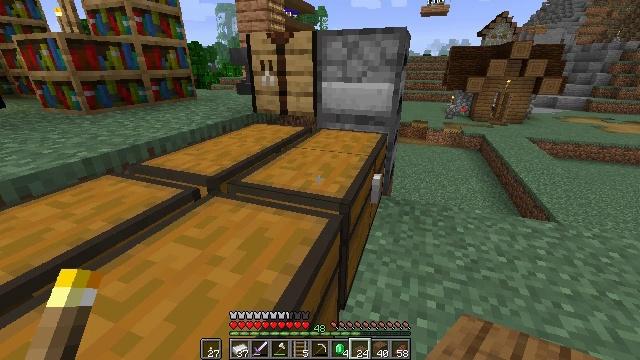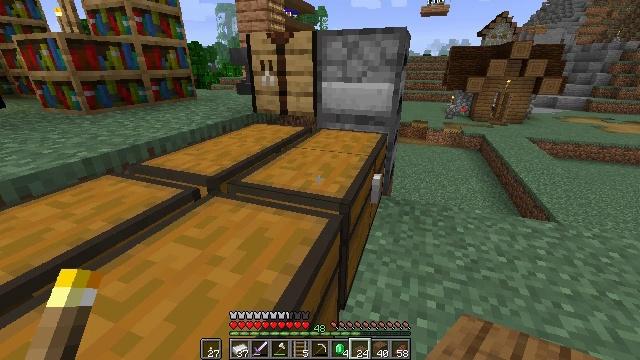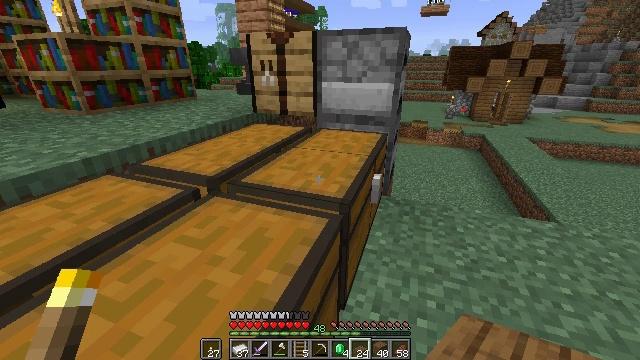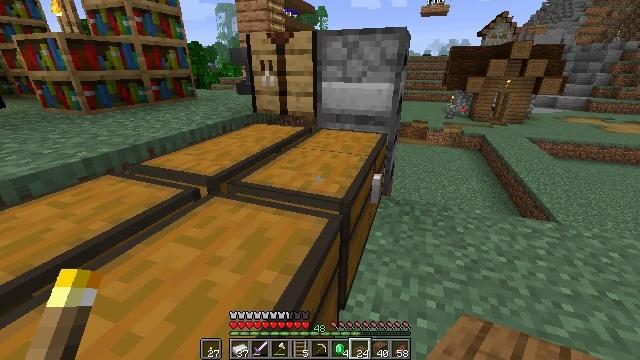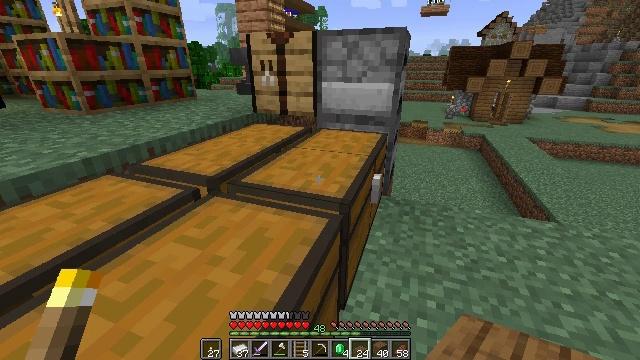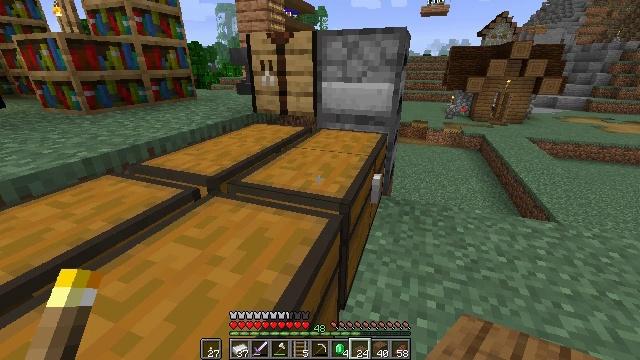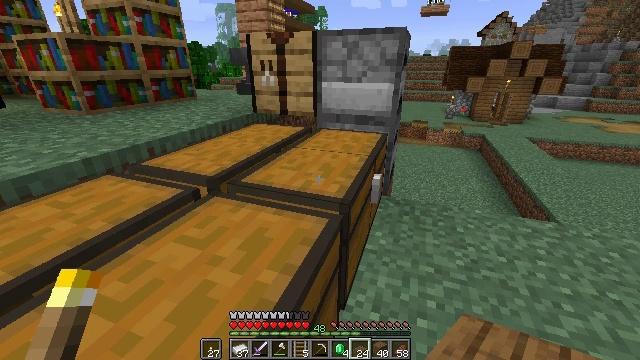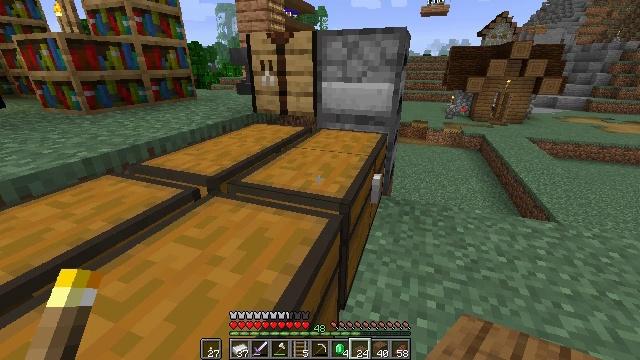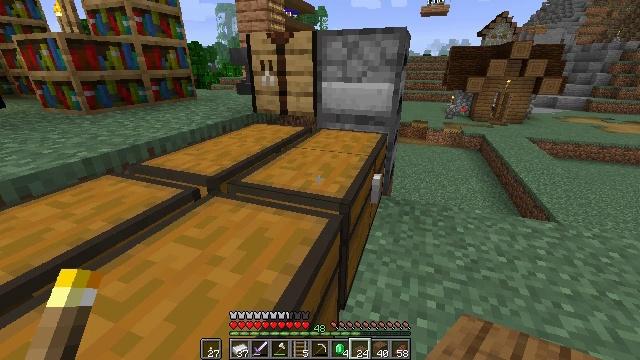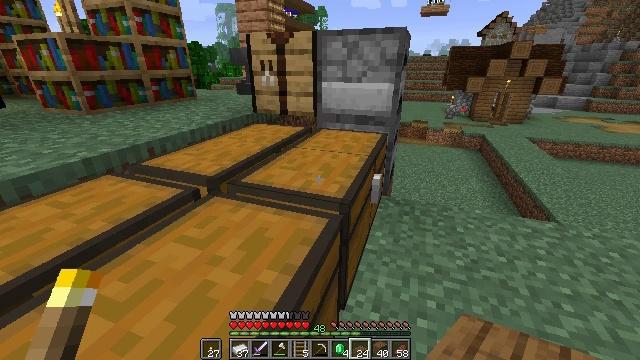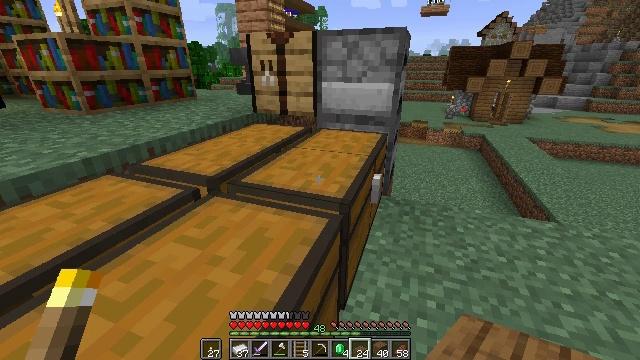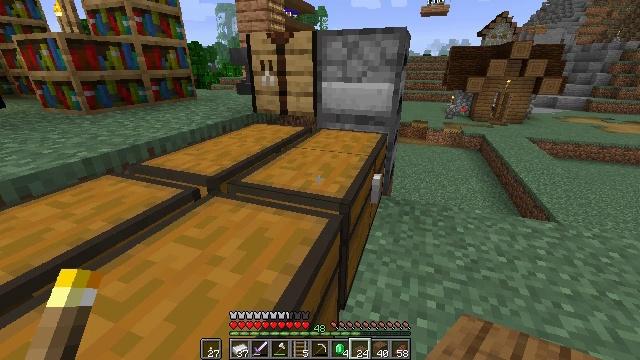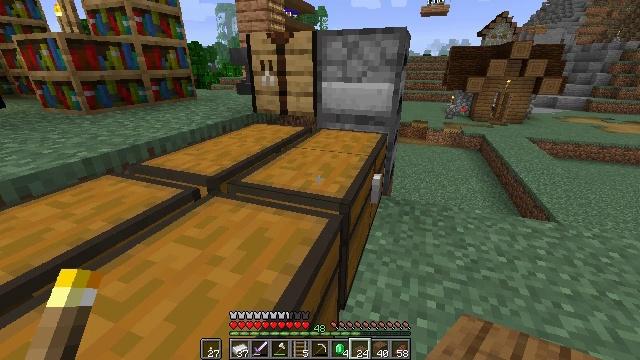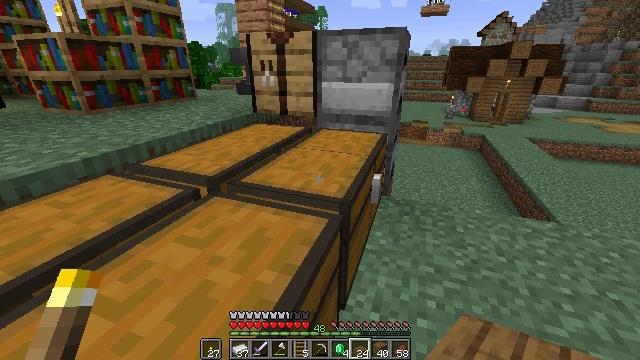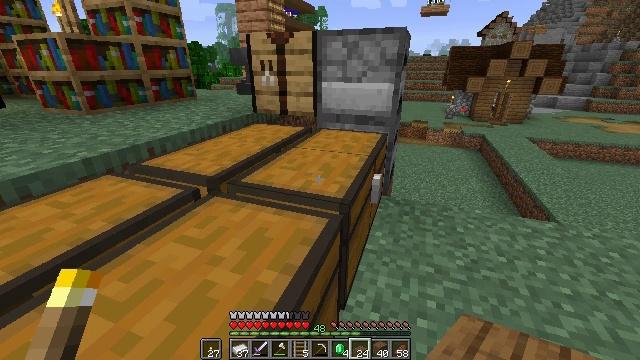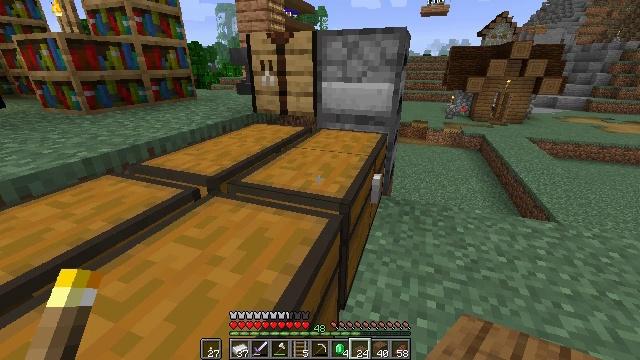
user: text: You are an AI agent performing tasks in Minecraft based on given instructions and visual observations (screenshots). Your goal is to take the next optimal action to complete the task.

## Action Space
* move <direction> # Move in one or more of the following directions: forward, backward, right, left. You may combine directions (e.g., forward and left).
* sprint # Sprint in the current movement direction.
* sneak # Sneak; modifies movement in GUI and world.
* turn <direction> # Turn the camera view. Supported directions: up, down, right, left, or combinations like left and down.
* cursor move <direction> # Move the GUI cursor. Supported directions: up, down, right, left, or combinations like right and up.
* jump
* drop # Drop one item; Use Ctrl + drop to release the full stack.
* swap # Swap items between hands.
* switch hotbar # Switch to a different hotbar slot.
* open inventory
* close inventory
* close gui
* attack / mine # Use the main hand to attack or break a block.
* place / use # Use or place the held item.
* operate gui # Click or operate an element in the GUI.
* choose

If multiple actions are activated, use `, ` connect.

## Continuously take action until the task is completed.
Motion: motion action
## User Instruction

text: Remove a spruce slab from the inventory.
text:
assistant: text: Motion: no_op
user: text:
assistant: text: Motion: no_op
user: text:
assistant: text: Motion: no_op
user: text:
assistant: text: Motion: no_op
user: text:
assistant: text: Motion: no_op
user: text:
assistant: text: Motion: no_op
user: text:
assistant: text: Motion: no_op
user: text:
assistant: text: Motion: no_op
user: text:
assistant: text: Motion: no_op
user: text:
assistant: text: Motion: no_op
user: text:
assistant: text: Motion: no_op
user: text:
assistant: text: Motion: no_op
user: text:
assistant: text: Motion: no_op
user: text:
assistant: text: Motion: no_op
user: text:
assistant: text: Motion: no_op
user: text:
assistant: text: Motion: no_op
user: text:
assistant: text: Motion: no_op
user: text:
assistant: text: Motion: no_op
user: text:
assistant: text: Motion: no_op
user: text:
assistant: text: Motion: no_op
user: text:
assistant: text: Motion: no_op
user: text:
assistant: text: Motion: no_op
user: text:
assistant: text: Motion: no_op
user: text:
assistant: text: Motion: no_op
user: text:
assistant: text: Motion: no_op
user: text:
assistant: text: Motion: no_op
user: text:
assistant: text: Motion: no_op
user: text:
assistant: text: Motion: no_op
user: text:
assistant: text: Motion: no_op
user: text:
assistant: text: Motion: no_op